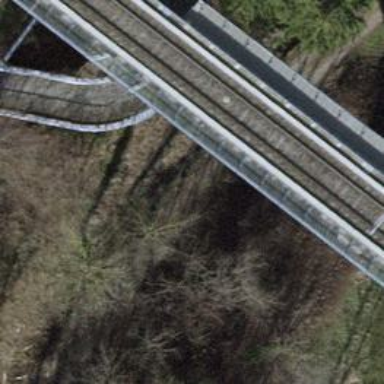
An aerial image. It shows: Gravel track passing through tunnel with grade 2 tracktype.